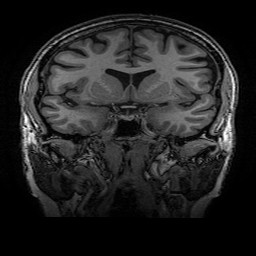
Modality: T1w
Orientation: sagittal
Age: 60
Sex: female
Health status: healthy
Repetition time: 2.53 s
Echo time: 0.0034 s